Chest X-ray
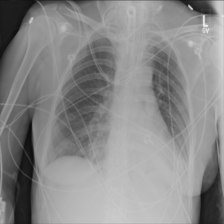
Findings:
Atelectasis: positive
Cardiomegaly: negative
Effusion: negative
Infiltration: positive
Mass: negative
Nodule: negative
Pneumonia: negative
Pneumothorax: negative
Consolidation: negative
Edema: negative
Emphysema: negative
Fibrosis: negative
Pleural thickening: negative
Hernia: negative